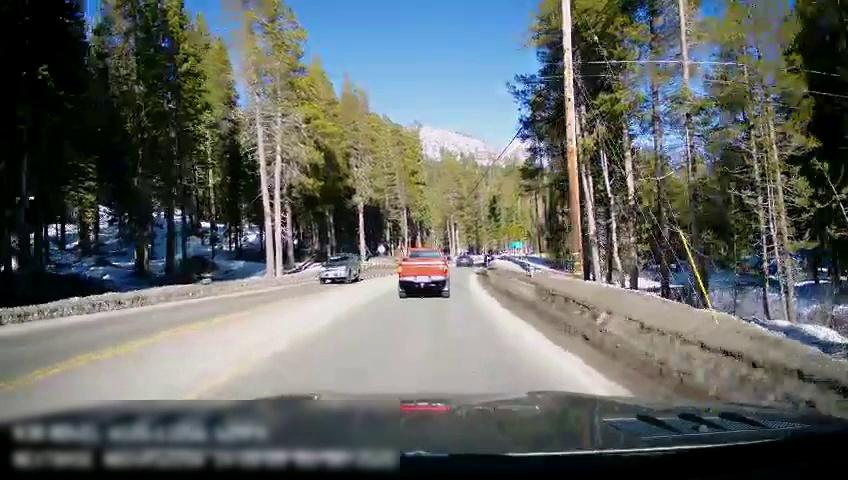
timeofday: Day
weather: Sunny
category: Drivable Space
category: Vehicles | Truck
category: Vehicles | Car
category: Vehicles | SUV
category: Lanes | Opposite Lane
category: Lanes | Opposite Lane
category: Lanes | Opposite Lane
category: Traffic | Signs